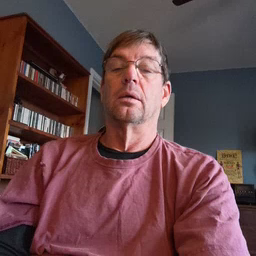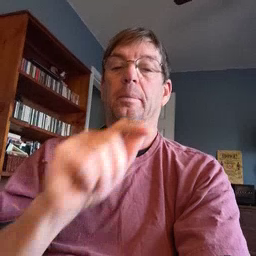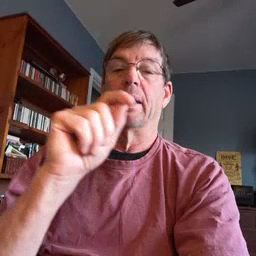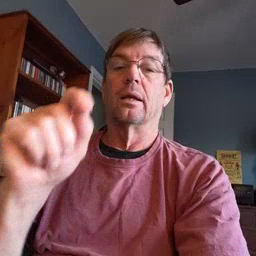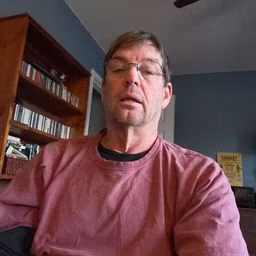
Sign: pen